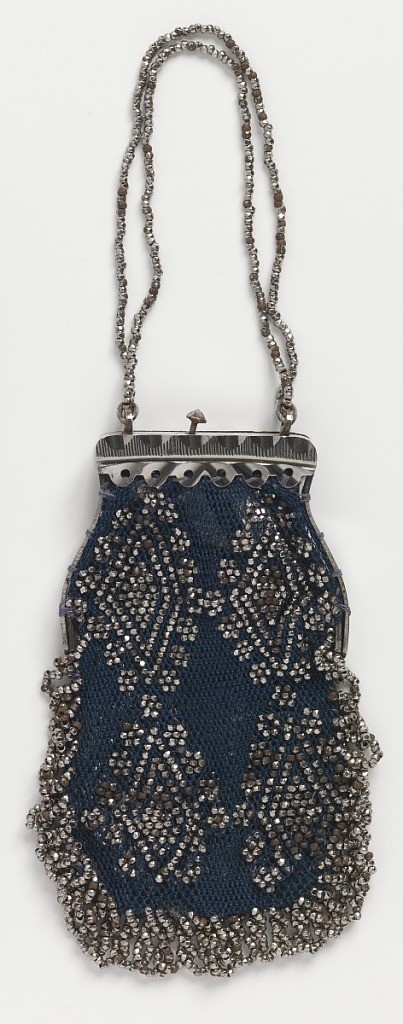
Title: Purse
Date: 1830–50
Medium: silk, metal Technique: beaded crochet
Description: Small flat bag of crocheted blue silk with cut steel beads in a diamond pattern, fringed with cut steel beads. Set into frame of cut steel with catch, and chain of  cut steel beads.